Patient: sex F, age 70
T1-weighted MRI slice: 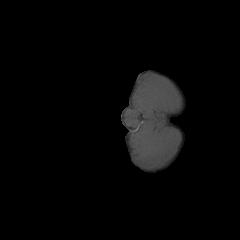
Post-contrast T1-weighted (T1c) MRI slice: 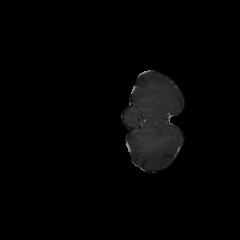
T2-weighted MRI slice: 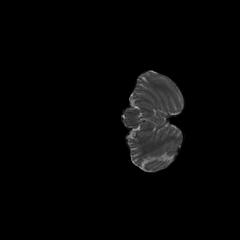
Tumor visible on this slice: no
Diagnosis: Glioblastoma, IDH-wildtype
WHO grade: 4